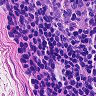
Metastatic tissue present: no